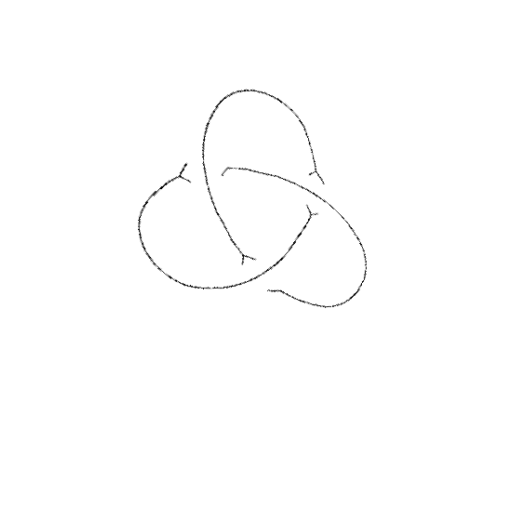
Crossing number: 3